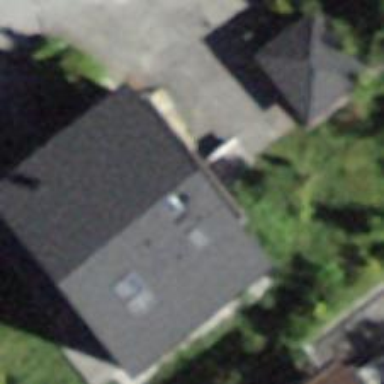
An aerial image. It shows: Building with ridge on the roof.